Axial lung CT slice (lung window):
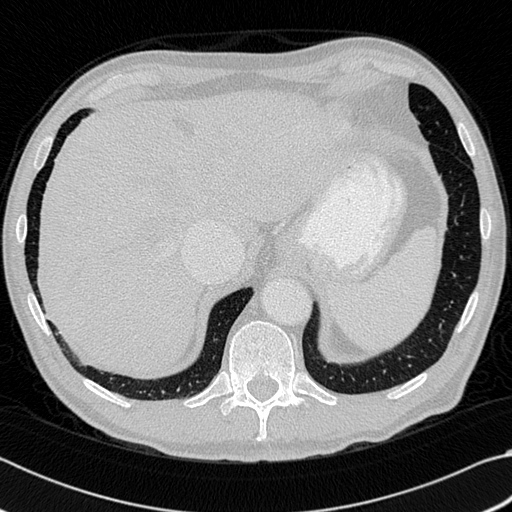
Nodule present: no